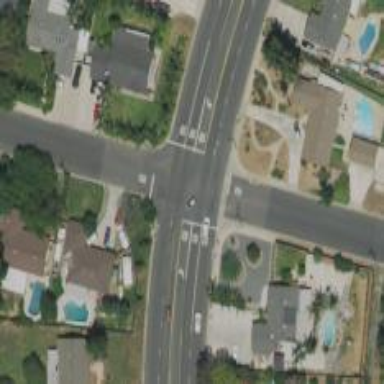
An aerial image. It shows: Road with stop sign.